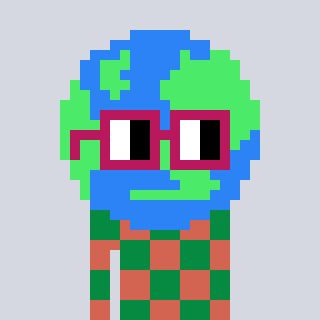
a pixel art character with square dark red glasses, a earth-shaped head and a peachy-colored body on a cool background